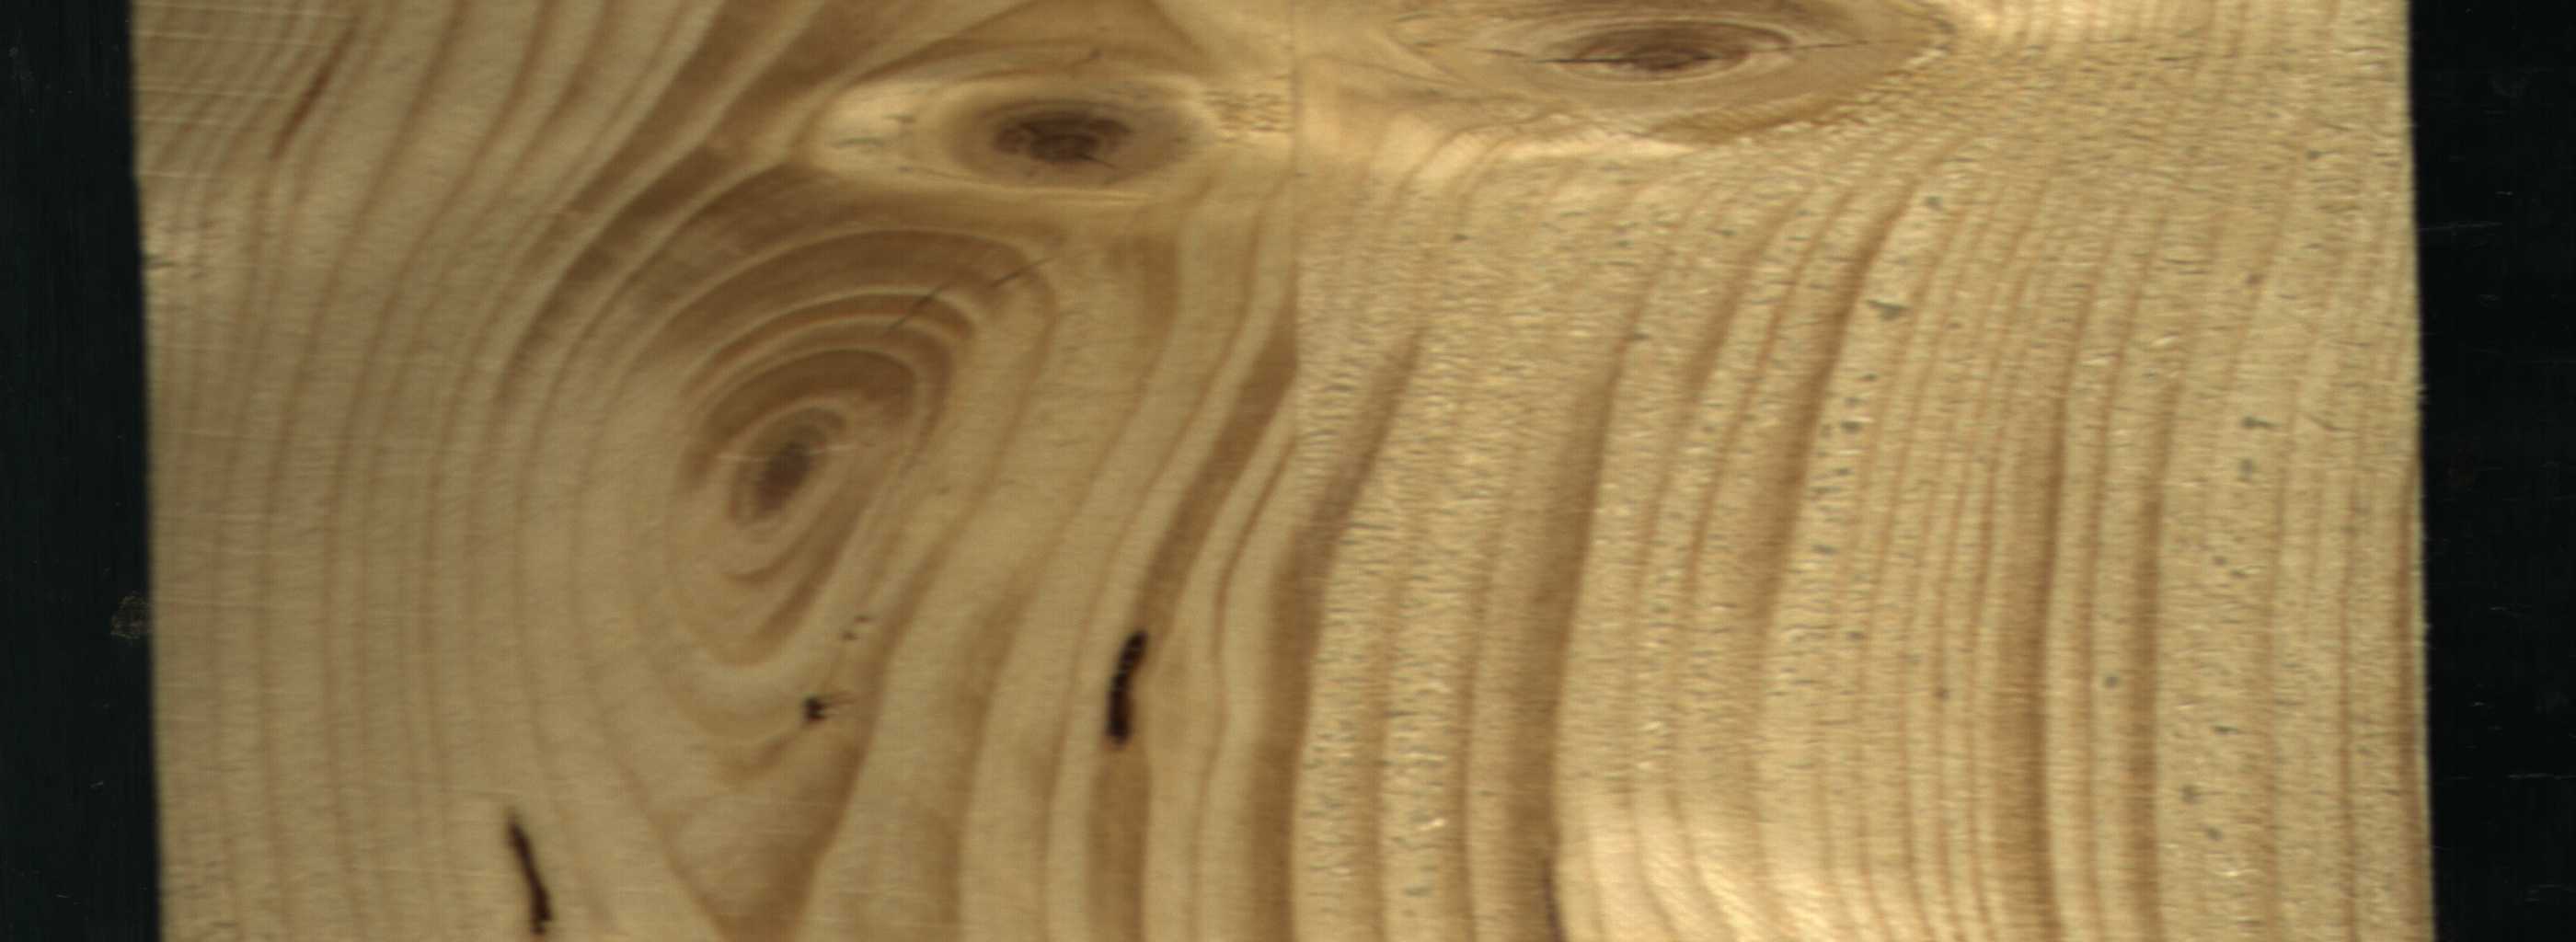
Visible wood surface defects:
resin
resin
Live_Knot
Live_Knot
Live_Knot
Live_Knot